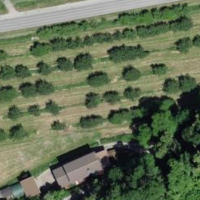
EUNIS habitat code: 40
Species observed at this site:
Aegithalos caudatus
Poecile palustris
Parus major
Cyanistes caeruleus